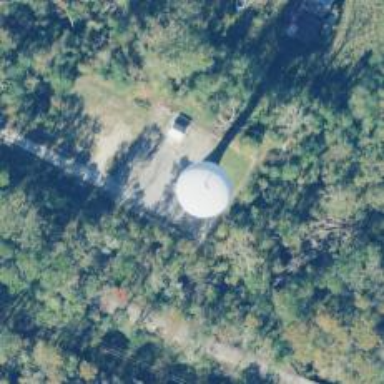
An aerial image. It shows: Water tower that is man-made.